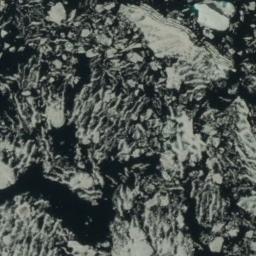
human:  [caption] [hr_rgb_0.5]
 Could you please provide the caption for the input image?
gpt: Ice cubes of various sizes and large nets of ice float on the deep blue sea .

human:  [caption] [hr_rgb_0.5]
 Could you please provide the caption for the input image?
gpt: There are many ice on the deep blue sea .

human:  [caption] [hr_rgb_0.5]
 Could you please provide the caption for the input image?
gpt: There are sea ice of different shapes and sizes .

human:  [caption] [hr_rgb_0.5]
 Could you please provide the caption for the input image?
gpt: A lot of sea ice gathers together and the color of the seawater is deep blue .

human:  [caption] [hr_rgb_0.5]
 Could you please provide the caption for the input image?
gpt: There are many pieces of sea ice .